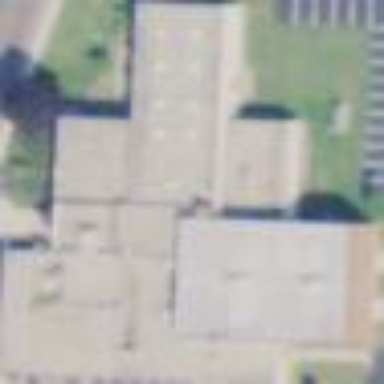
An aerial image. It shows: Community center building.